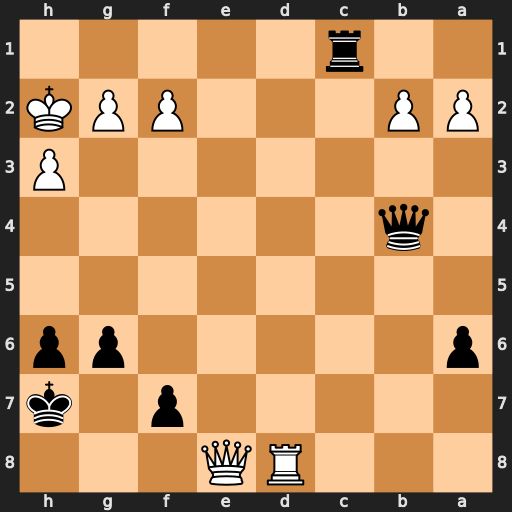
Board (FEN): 3RQ3/5p1k/p5pp/8/1q6/7P/PP3PPK/2r5
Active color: b
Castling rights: -
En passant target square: -
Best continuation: Qf4+ g3 Qxf2#